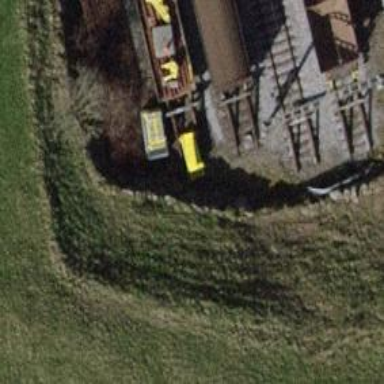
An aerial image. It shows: Railway buffer stop.